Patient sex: M
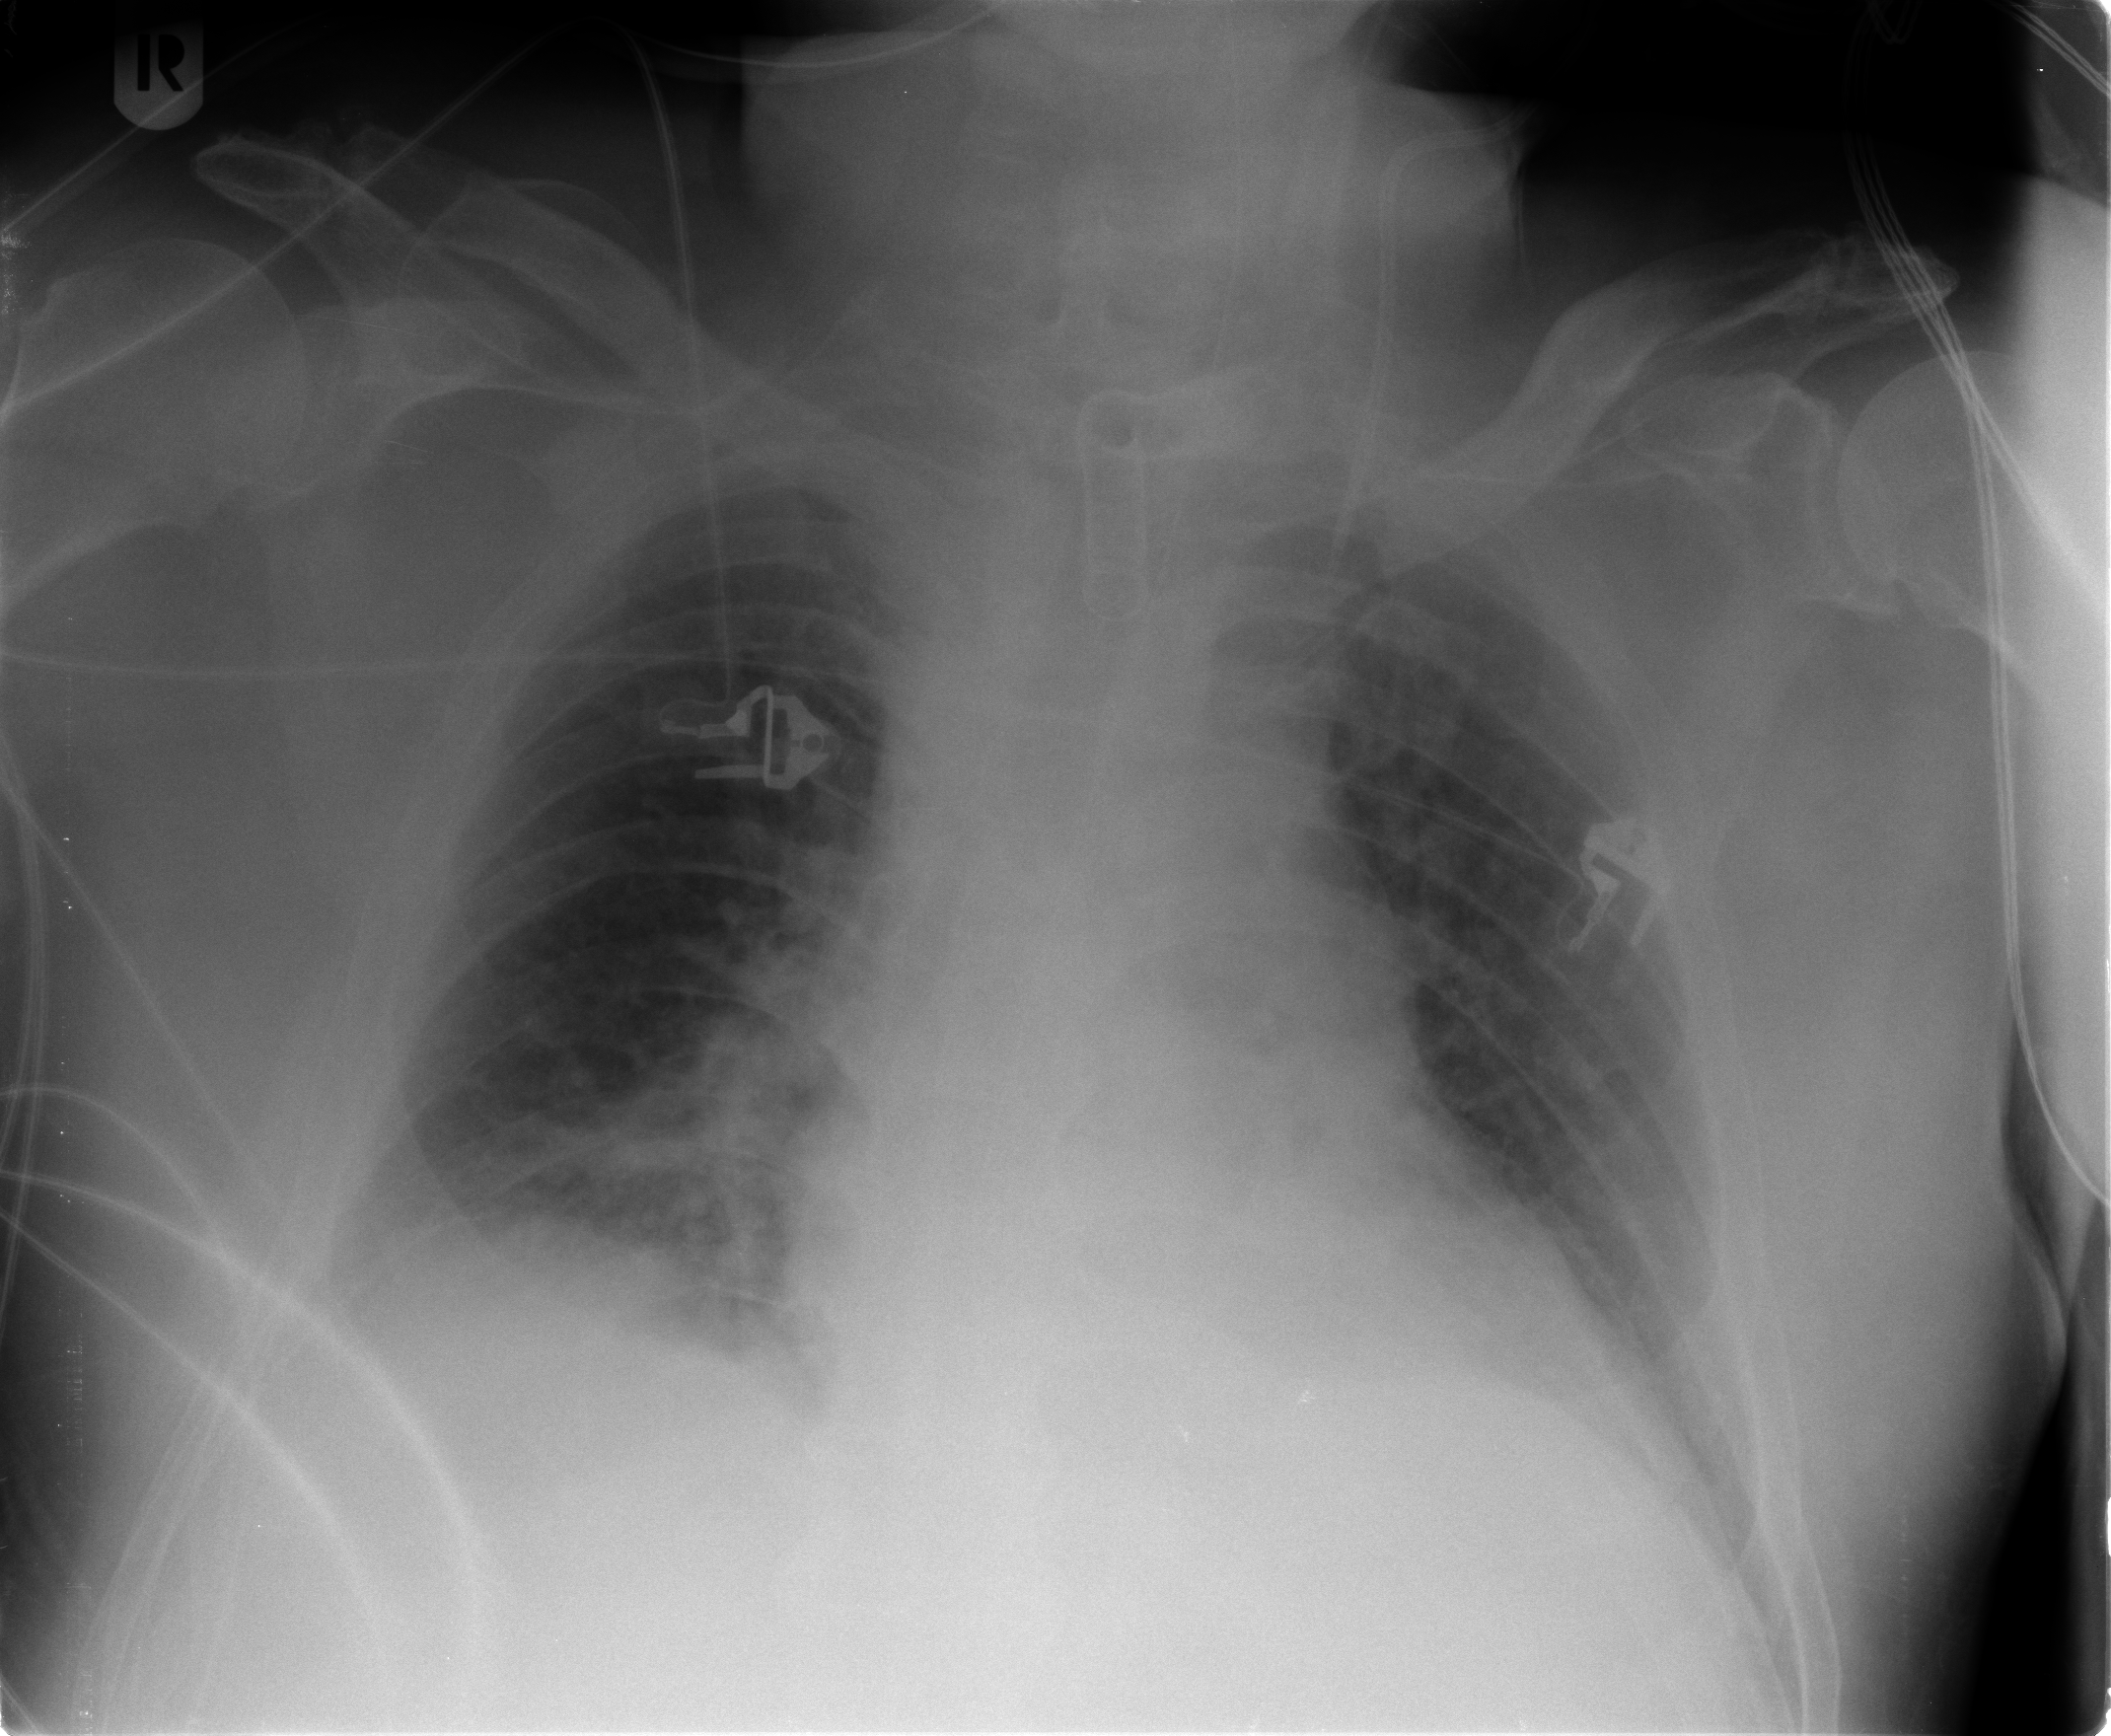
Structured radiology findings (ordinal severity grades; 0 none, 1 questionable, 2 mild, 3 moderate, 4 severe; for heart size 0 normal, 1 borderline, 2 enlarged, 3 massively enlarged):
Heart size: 2
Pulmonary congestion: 2
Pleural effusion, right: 2
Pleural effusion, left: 2
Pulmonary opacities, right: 2
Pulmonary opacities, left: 2
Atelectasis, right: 2
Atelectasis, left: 2